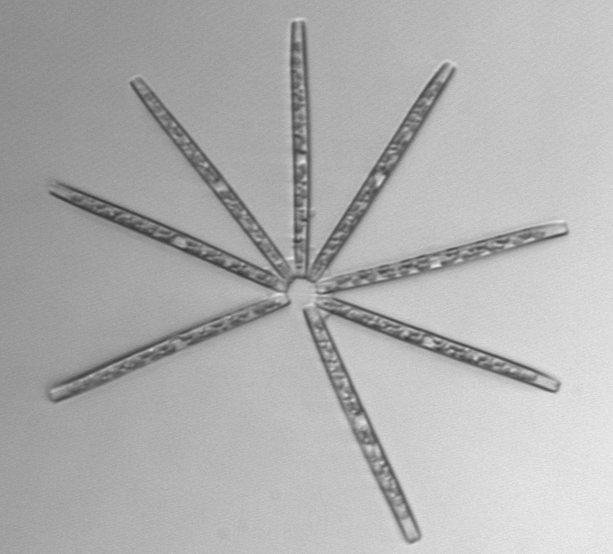
Label: Thalassionema